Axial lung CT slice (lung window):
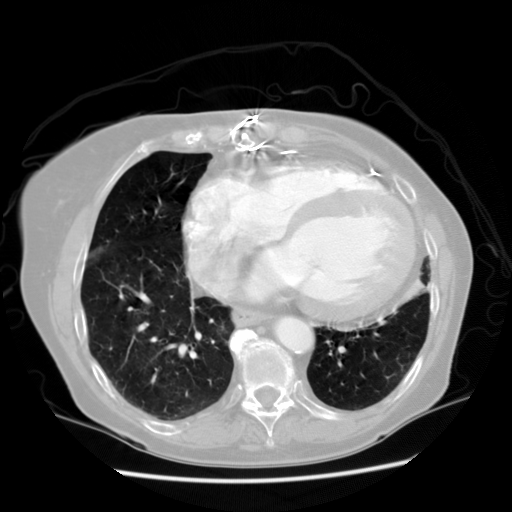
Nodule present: no